Question: I'm using GeoJson files to draw d3 map polygons on an svg object.
As such :
'''
var g = svg.append("g")
.style("stroke-width", "1.5px");
d3.json(file, function (error, json) {
g.selectAll("path")
.data(json.features)
.enter()
.append("path")
.attr("class", function (d) {
return "subunit " + d.properties.id + " feature";
})
.attr("d", path)
.on("click", clicked);
});
'''
So for example sake lets say this is drawing the map of the UK with Countries view.

I have a GeoJson file that (file 2) that covers the regions inside England. So I have a clicked function as you can see which I process (.on("click", clicked). In the clicked function I process the second geojson file and try to append all of it's polygons (which are its regions) onto the England country. I read somewhere that svg orders elements based on when they are populated. I've been inspecting into the elements and my region elements are definitely showing up after the full UK maps elements. They just won't appear.
What I've tried :
I've tried to set the opacity of the previous svg object (England) to 0. I've tried to completely remove it but no luck. The new polygons just won't show. Here is how I'm trying to add them over.
'''
var region = svg.append("region");
d3.json(scope.json.england_regions, function (error, json) {
// Set the opacity of the England country to 0
d3.select("path").style("opacity", 0);
console.log(json);
region.selectAll("path")
.data(json.features)
.enter()
.append("path")
.attr("class", function (e) {
console.log(e);
return "region " + e.properties.id + " feature";
})
.attr("d", path)
.on("click", function (e) {
reset();
});
});
}
'''
I've been debugging the geojson (the 2nd geojson file) to ensure that it definitely gets populated. Heck if I load it on its own it works fine. I can see all the polygons from the England regions file.
Has anyone else had this issue? I've tried searching for some similar scenarios but I can't seem to find where other people are trying to do this.
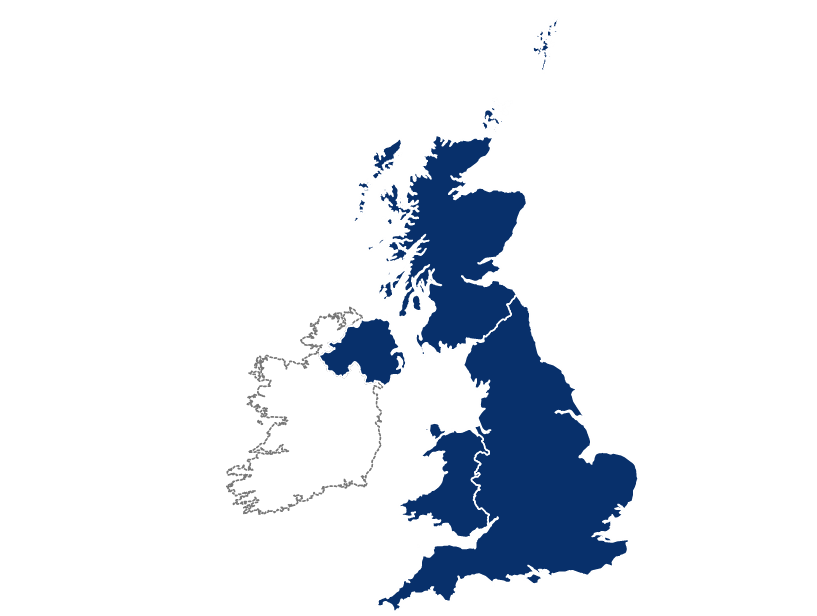
Answer: A path element is not a container and cannot have graphical (path) children. You need to make the new path elements siblings of the existing path elements.